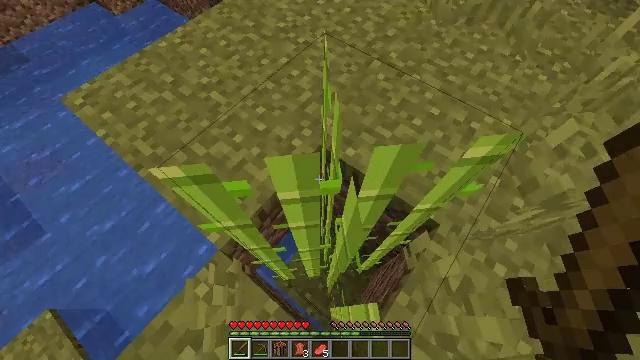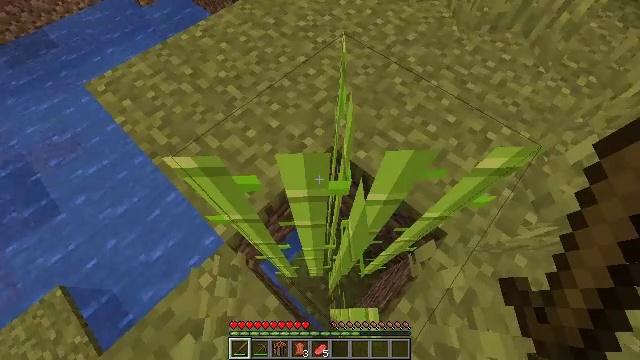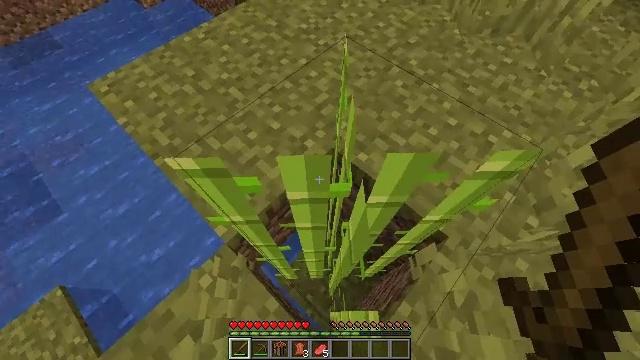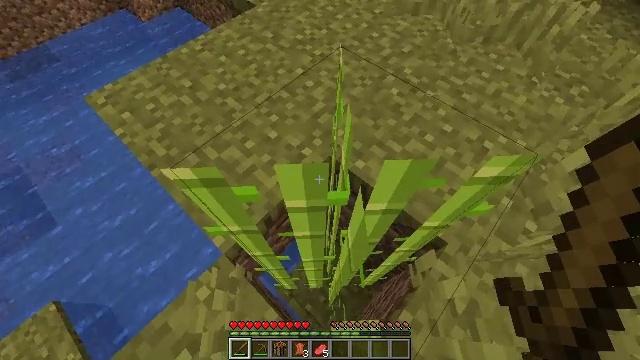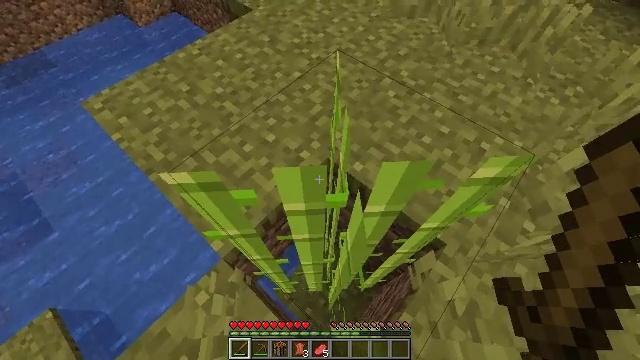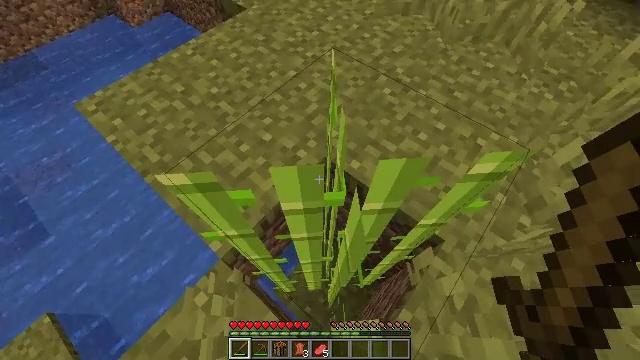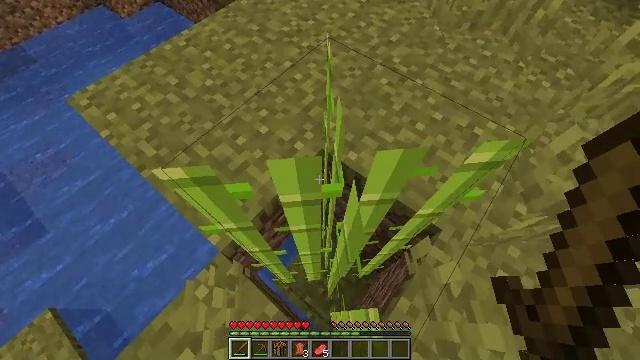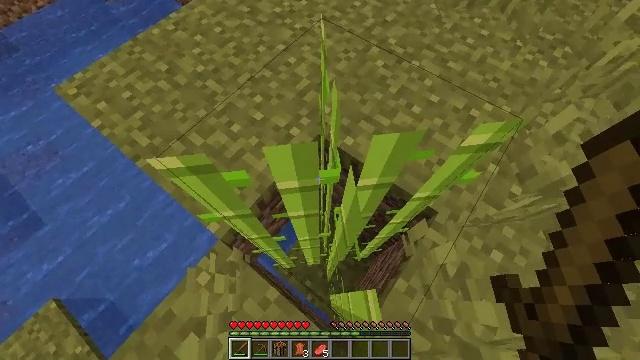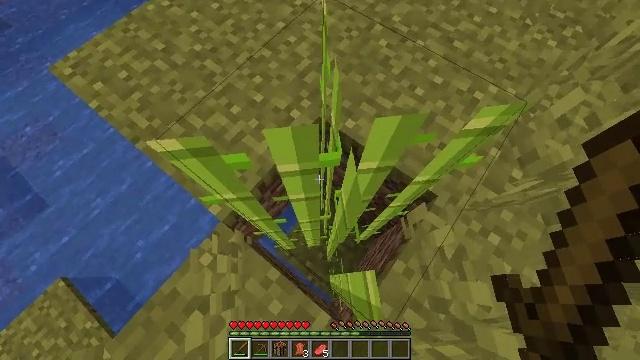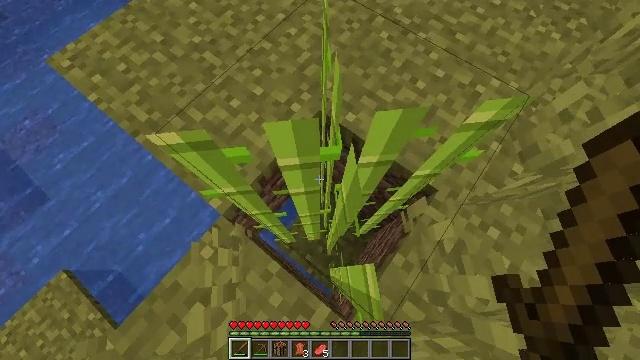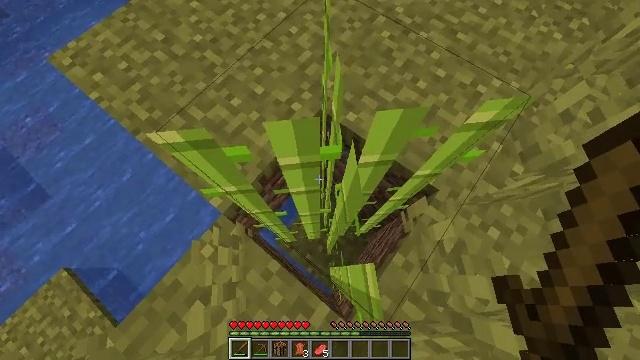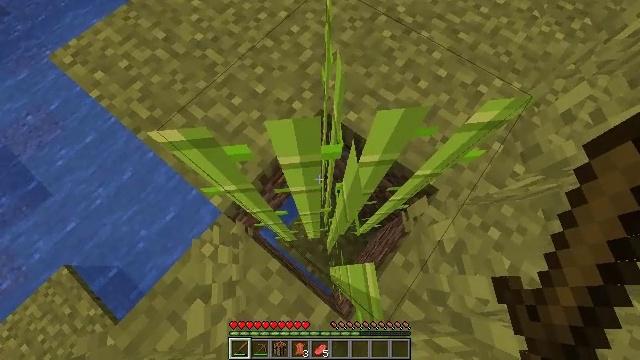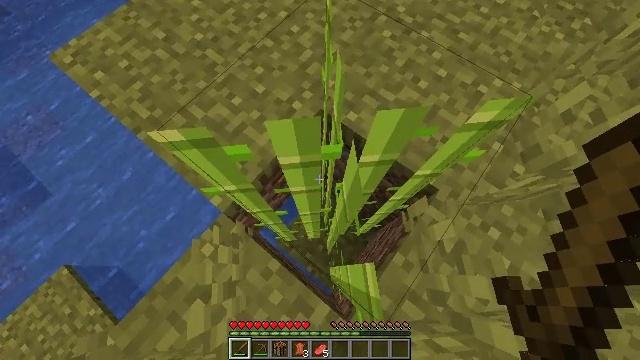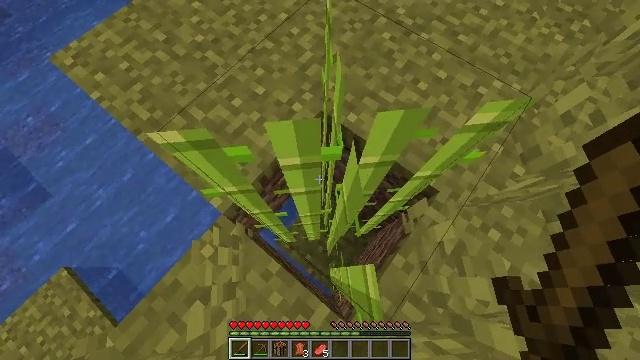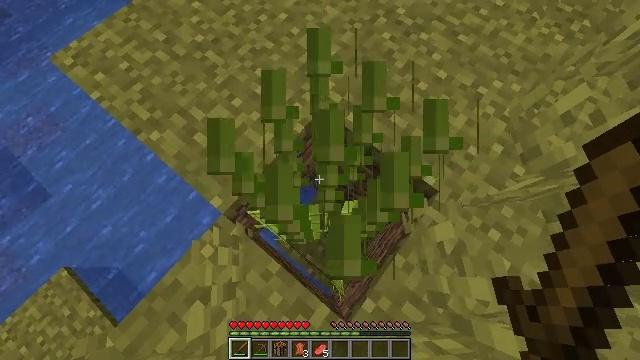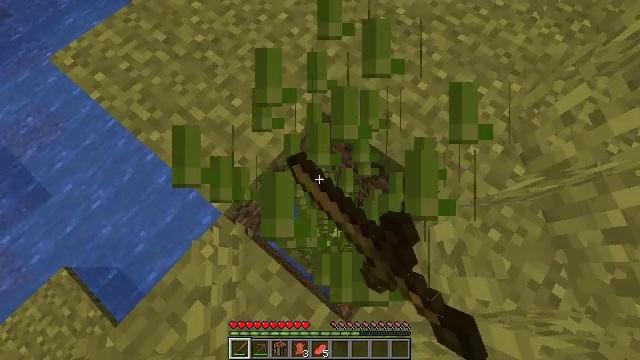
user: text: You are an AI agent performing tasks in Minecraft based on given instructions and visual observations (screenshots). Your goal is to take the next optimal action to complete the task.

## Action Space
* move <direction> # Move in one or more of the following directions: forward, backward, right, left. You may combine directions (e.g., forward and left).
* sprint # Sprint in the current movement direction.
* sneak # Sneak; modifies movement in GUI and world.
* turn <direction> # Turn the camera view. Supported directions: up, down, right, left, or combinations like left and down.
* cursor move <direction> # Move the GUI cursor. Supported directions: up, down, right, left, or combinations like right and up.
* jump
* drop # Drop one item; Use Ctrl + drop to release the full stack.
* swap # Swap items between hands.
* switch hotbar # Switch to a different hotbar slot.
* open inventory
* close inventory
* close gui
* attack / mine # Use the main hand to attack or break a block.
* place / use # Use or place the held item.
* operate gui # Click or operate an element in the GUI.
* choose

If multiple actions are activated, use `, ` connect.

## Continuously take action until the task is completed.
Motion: motion action
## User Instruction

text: Break the sugar cane.
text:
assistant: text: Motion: turn left
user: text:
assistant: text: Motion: no_op
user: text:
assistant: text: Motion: turn right and up
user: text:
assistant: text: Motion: no_op
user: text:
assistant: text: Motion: turn right
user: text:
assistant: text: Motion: turn right and down
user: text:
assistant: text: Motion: turn right and down
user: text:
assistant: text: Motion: turn down
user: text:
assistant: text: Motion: turn down
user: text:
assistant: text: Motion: no_op
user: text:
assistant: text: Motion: no_op
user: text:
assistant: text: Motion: no_op
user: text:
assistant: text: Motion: no_op
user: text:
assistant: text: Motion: attack / mine
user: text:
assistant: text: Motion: attack / mine
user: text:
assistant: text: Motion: attack / mine
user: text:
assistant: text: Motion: attack / mine
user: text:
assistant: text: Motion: attack / mine
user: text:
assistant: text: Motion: attack / mine
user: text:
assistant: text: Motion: no_op
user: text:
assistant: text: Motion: no_op